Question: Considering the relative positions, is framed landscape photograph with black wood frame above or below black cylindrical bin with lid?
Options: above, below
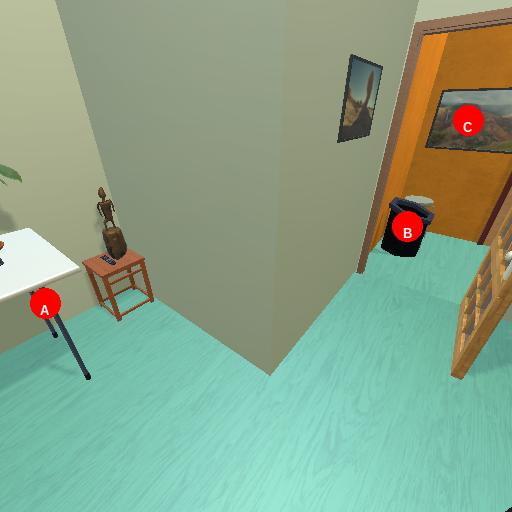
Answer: above